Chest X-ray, AP view. Patient: 57 years old, sex M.
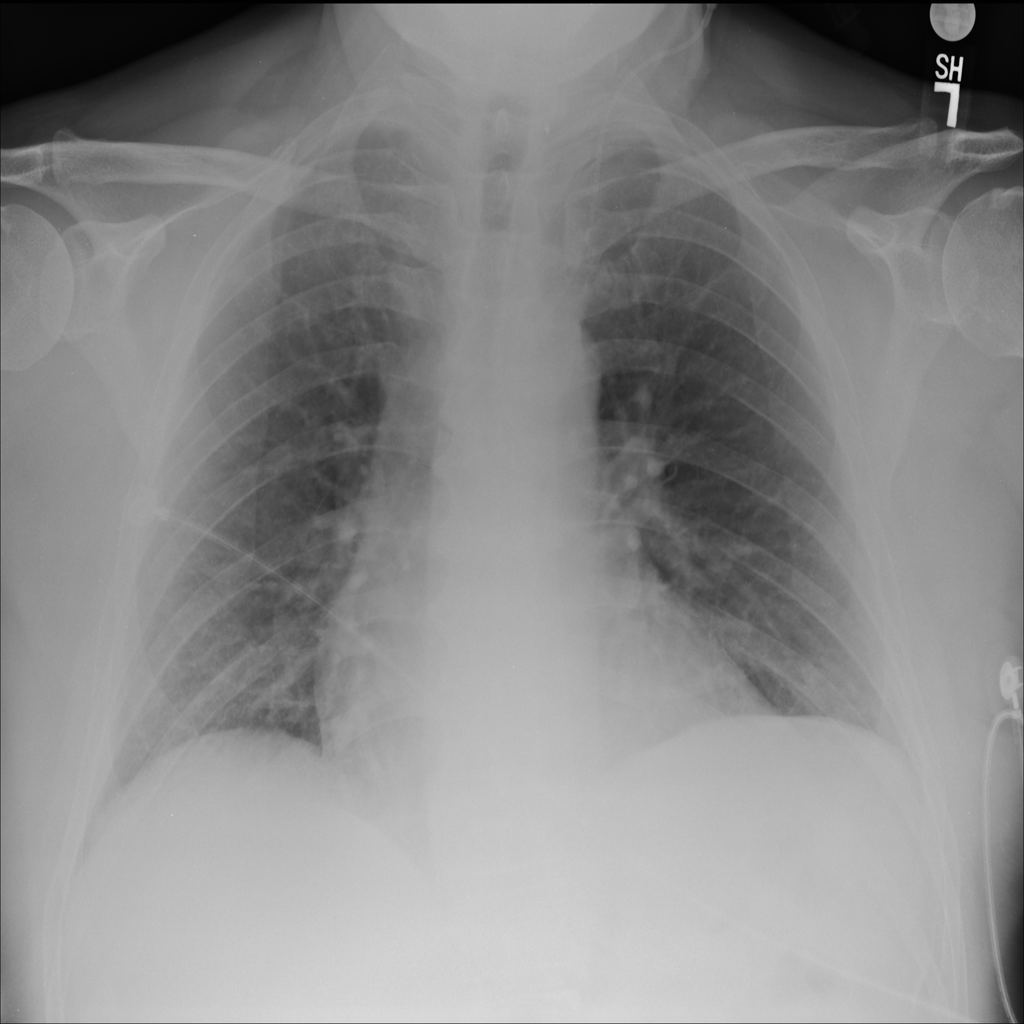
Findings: No Finding